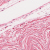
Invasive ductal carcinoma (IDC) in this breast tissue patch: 0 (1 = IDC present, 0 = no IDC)